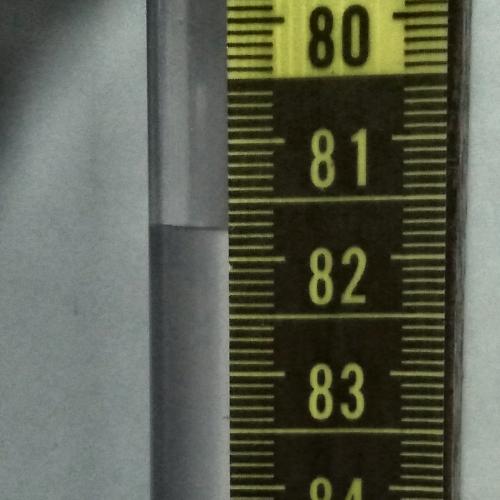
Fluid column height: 81.7 cm